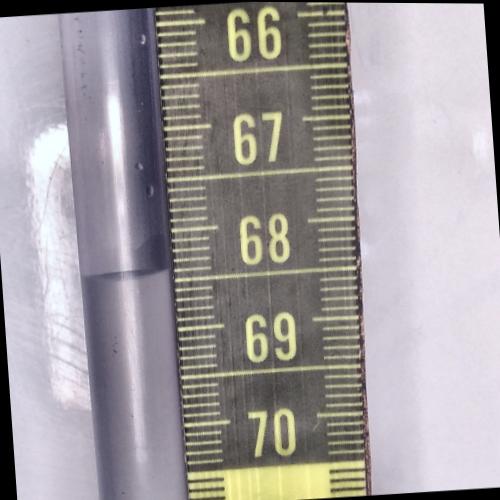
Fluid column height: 68.4 cm